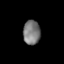
Tissue: lung
Cell type: T cells
Senescence score: 0.2353
Nuclear area (px): 409
Mean DAPI intensity: 121.056